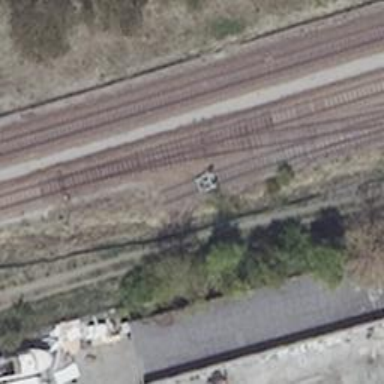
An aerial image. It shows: Railway yard used for servicing trains.